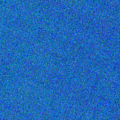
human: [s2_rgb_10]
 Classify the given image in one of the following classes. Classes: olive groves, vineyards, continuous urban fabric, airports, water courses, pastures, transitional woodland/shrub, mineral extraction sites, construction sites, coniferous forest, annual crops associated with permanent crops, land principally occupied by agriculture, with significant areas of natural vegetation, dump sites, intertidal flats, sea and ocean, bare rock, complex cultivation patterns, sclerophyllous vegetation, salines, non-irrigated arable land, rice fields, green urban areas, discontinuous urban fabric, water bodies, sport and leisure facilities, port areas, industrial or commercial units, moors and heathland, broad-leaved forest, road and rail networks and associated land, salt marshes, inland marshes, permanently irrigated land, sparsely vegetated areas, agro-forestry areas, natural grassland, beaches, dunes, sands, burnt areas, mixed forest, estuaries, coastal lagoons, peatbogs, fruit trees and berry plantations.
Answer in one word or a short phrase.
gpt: sea and ocean